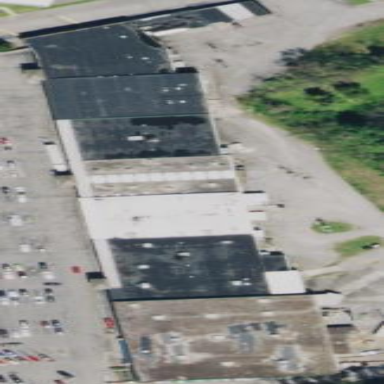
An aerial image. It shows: Retail building.